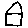
Label: house